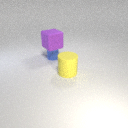
large yellow rubber cylinder to the right of small blue rubber cylinder